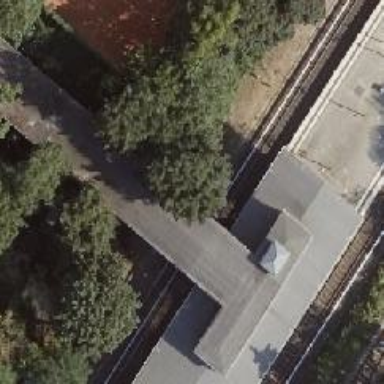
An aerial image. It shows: Platform edge at railway station.